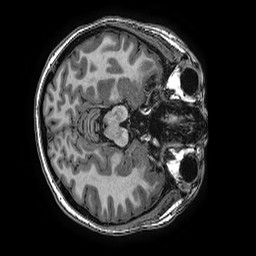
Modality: T1w
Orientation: axial
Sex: female
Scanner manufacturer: ge
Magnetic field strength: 3 T
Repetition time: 0.0077 s
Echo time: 0.003436 s